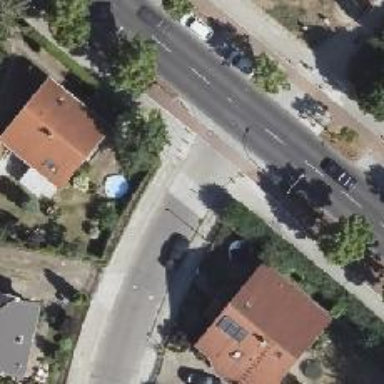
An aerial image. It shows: Road with "give way" sign.